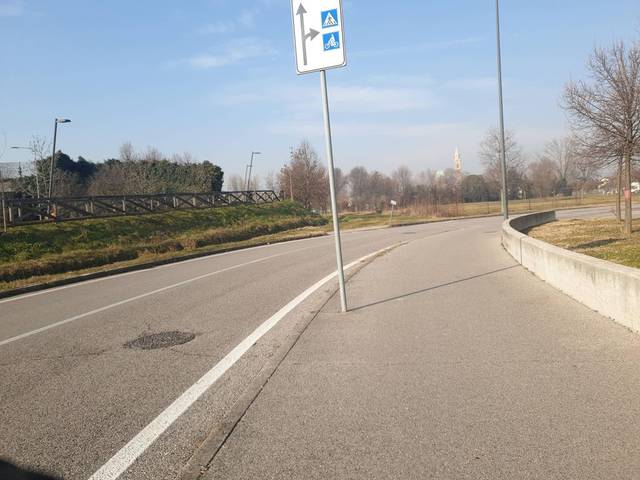
Region: Italy
Coordinates: 45.419, 11.894